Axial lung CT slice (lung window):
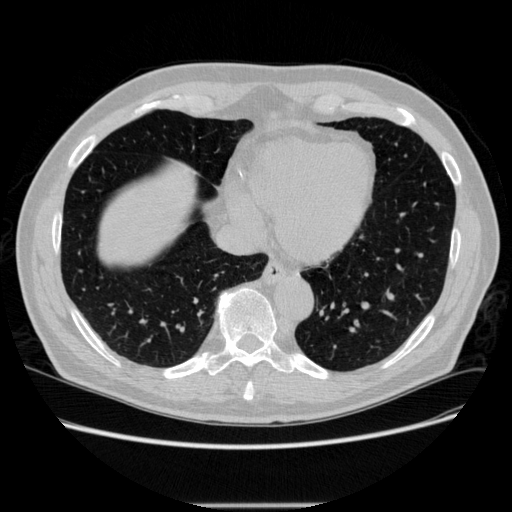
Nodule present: no